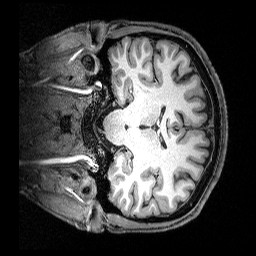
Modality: T1w
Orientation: coronal
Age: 33
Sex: male
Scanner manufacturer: siemens
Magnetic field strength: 3 T
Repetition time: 2.5 s
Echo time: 0.00369 s